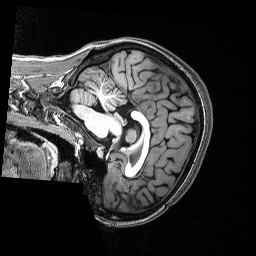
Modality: T1w
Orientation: sagittal
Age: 24
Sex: female
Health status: healthy
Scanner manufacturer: siemens
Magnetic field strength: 3 T
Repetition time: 2.53 s
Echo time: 0.00339 s